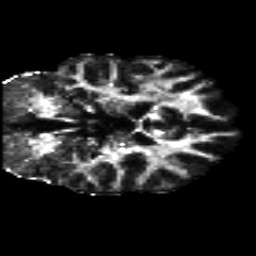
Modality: FA
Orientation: coronal
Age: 27
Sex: male
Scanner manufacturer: siemens
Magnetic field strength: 3 T
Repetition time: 8.8 s
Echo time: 0.085 s